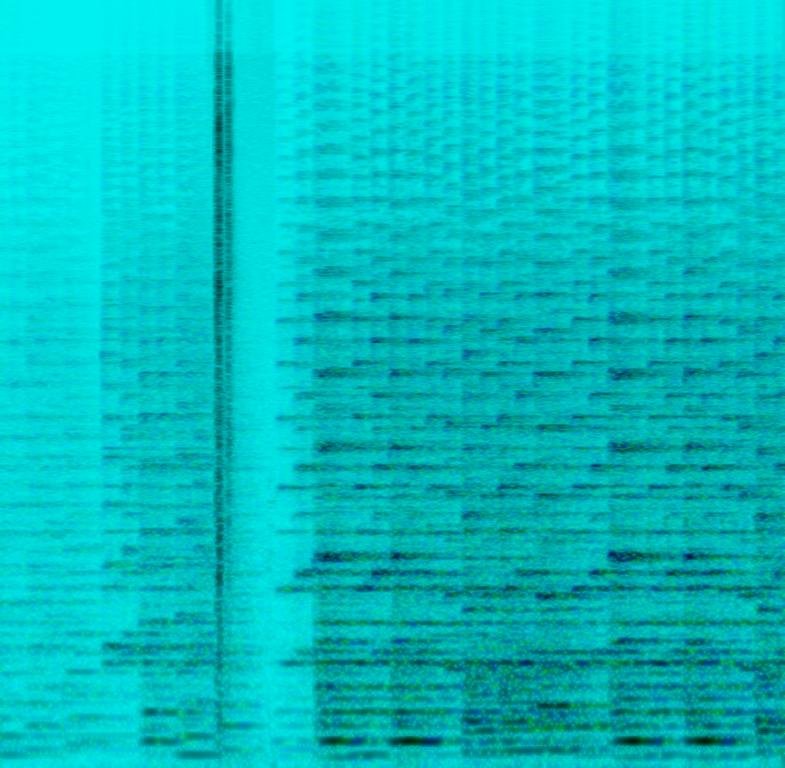
This audio contains an orchestral classical composition played by string instruments. violins/violas are playing the main melody in a higher key. The piece sounds fast paced and elevating. This song may be playing live sitting in an orchestra performance.